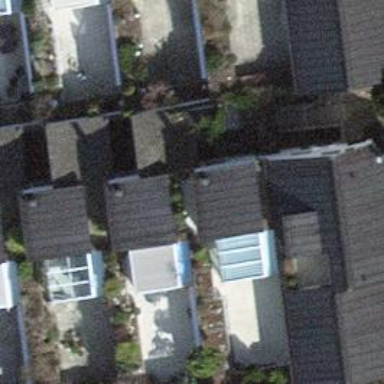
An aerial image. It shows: Image showing building with apartments.